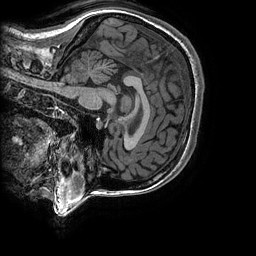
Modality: T1w
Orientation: sagittal
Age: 20
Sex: female
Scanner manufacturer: ge
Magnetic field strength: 3 T
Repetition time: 0.008184 s
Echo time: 0.003192 s